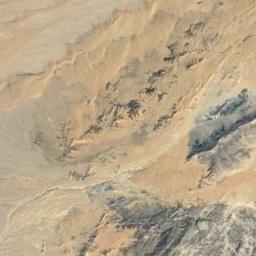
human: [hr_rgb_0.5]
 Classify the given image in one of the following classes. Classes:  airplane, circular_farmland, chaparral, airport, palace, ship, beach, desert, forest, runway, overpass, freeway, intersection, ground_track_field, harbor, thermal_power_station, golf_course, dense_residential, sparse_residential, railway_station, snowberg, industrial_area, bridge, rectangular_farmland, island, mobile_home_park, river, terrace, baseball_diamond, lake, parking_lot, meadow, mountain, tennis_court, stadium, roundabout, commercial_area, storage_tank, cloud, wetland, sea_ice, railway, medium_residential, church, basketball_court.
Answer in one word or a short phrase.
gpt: desert